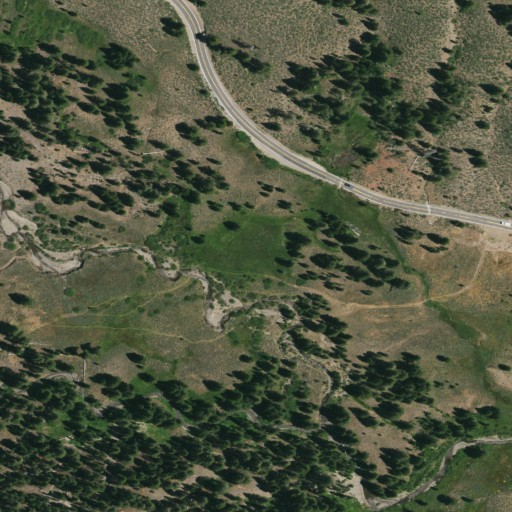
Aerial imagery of plain(s) in California named Sardine Meadow containing shrub, evergreen forest, woody wetlands, open development, and low intensity development